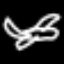
Label: airplane